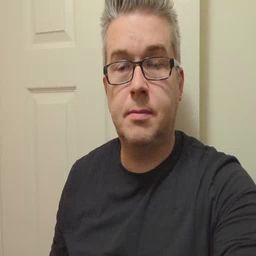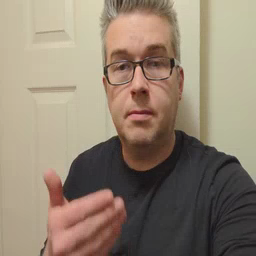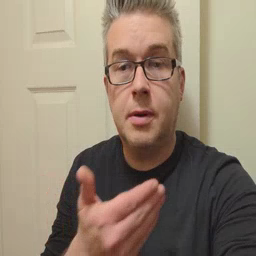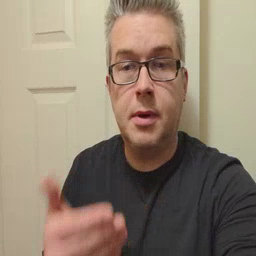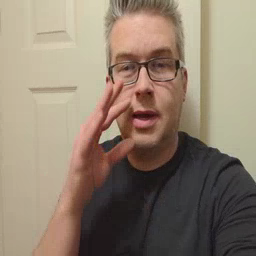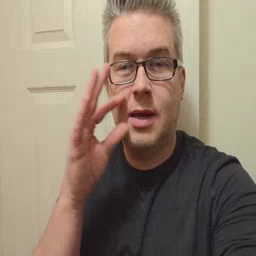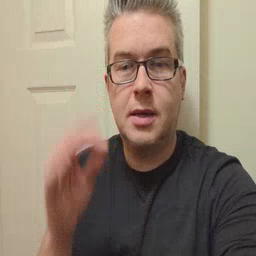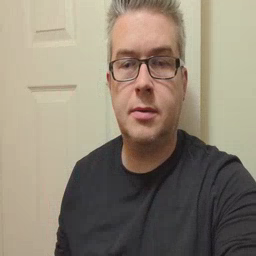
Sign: kitty